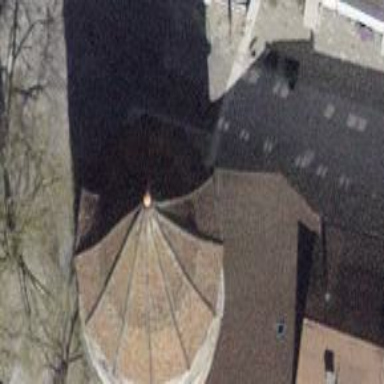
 serving as tourist attraction. It is man-made structure."